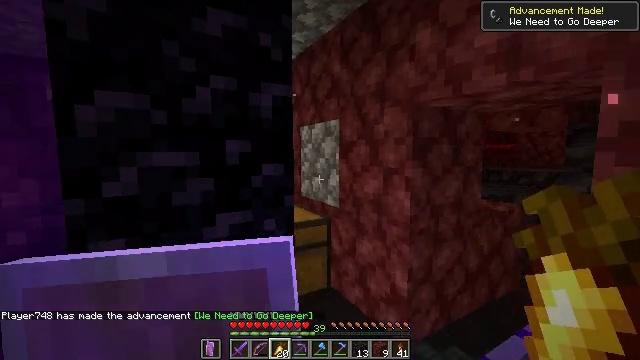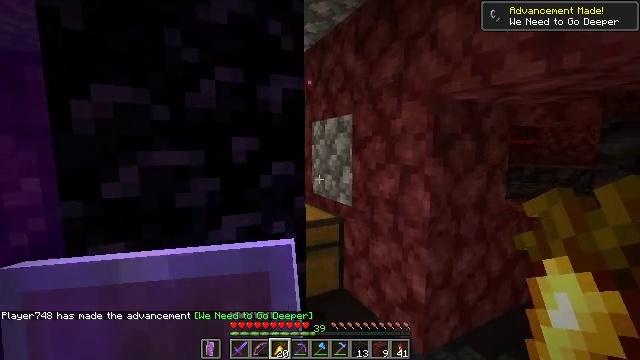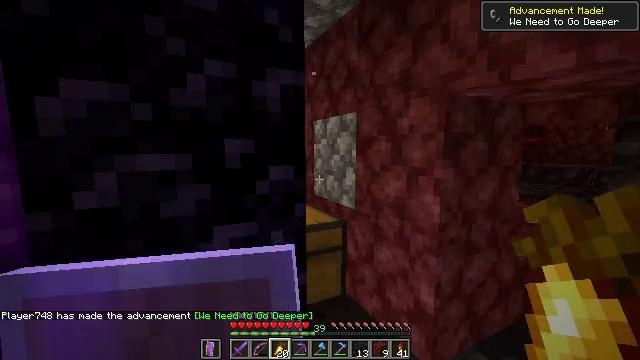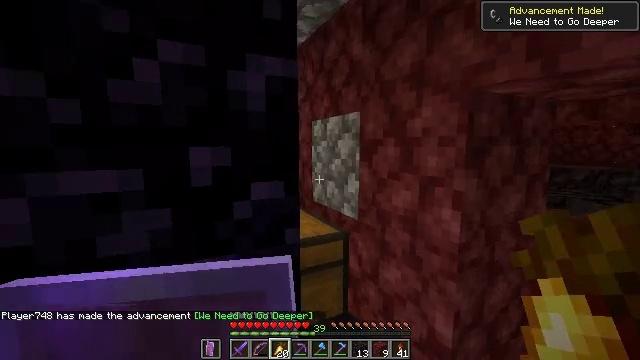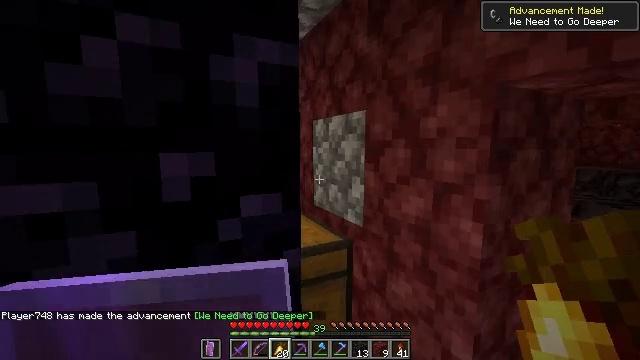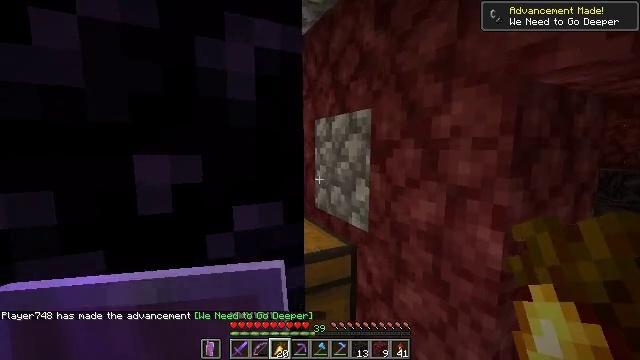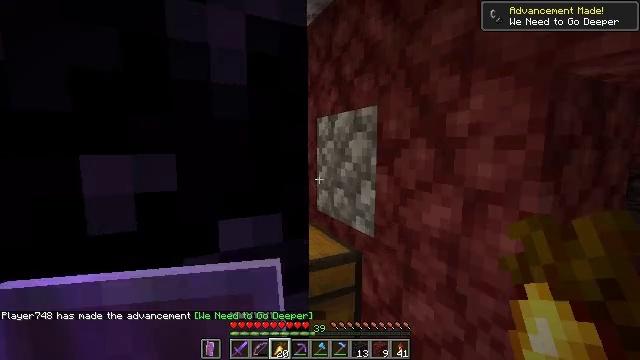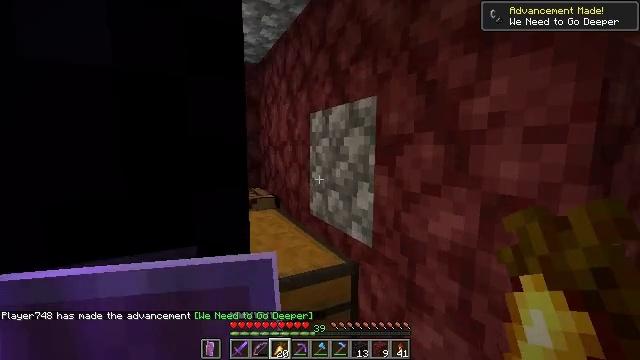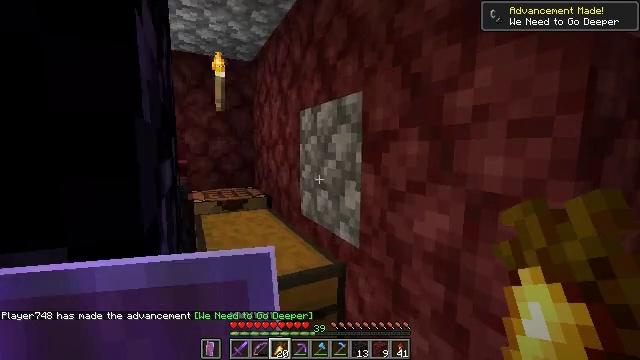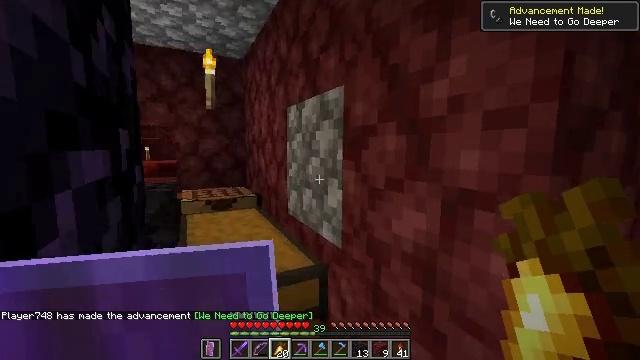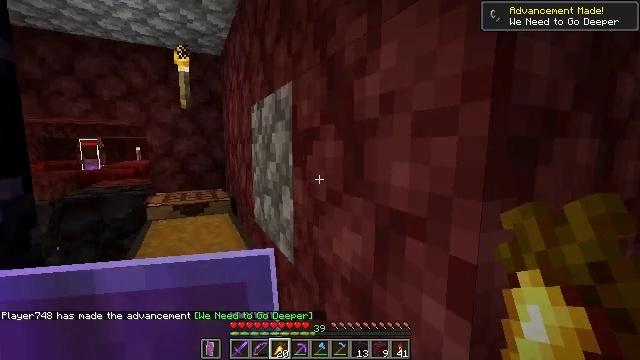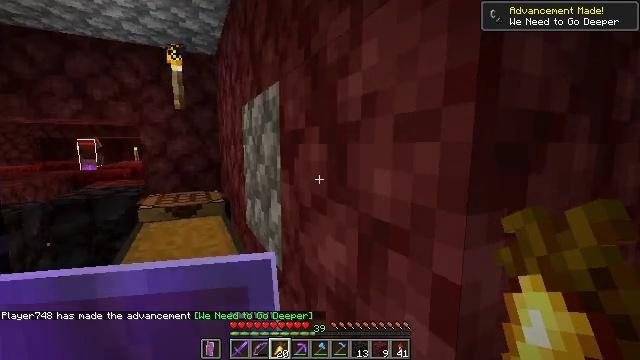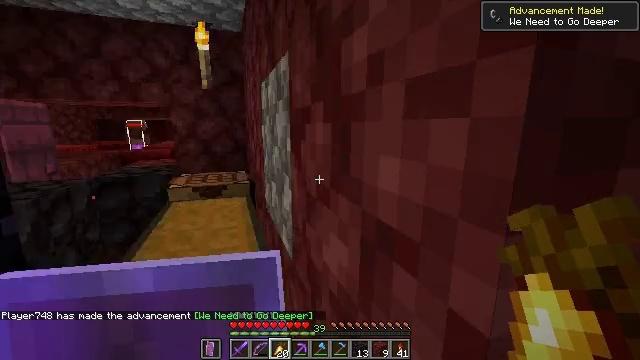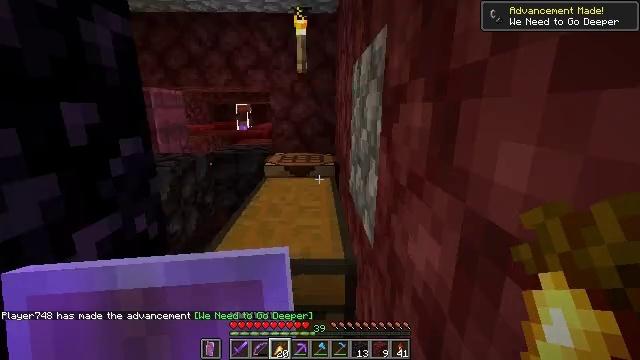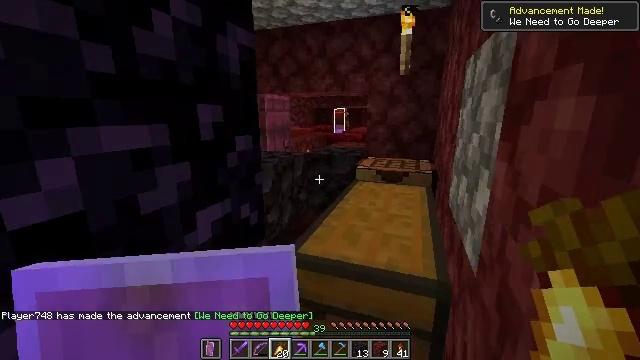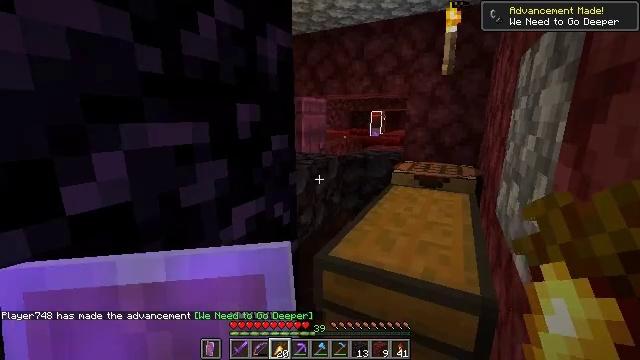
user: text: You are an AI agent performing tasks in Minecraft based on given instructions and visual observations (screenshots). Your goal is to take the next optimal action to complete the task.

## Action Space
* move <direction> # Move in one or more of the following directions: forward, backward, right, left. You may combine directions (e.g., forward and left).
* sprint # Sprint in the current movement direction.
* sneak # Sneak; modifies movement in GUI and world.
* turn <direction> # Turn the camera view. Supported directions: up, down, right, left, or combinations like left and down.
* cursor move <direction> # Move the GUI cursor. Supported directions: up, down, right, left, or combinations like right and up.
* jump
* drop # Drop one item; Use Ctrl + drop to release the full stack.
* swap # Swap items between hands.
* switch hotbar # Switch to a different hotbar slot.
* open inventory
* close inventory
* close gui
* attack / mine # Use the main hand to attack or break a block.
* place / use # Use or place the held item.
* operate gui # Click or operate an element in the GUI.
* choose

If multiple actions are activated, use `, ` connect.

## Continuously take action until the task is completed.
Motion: motion action
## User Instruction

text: Gather the nether wart block from a crimson forest.
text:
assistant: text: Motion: move forward, turn left
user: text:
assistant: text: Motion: move forward
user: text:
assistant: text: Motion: move forward
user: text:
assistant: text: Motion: move forward
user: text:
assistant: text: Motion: move forward
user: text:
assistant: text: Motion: move forward
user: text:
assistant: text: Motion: move forward and move right
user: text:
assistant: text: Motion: move forward and move right
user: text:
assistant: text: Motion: move forward and move right
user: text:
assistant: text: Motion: move forward and move right
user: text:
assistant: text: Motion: move forward and move right
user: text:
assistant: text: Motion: move forward and move right, turn left and down
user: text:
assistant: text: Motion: turn left and down
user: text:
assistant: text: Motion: turn left
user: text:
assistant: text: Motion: turn left
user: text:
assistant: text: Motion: no_op
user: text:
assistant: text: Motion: no_op
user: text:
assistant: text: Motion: no_op
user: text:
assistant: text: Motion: no_op
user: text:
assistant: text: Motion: no_op
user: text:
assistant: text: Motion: move forward
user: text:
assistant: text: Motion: move forward
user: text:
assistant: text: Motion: move forward
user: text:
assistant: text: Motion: move forward
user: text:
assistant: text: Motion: move forward
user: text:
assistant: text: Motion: move forward
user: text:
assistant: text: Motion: move forward
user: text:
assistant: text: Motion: move forward
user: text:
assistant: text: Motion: move forward
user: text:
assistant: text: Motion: move forward